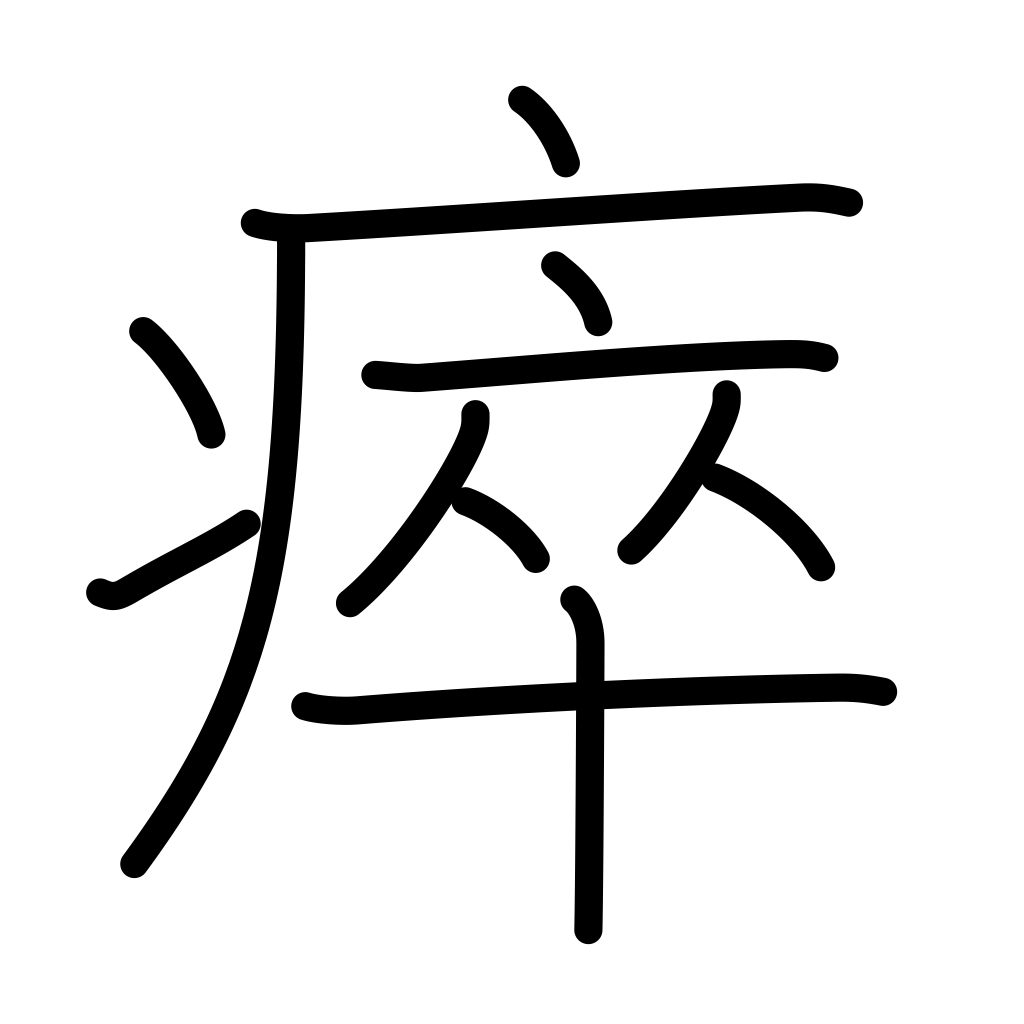
Meaning: take sick, fatigue